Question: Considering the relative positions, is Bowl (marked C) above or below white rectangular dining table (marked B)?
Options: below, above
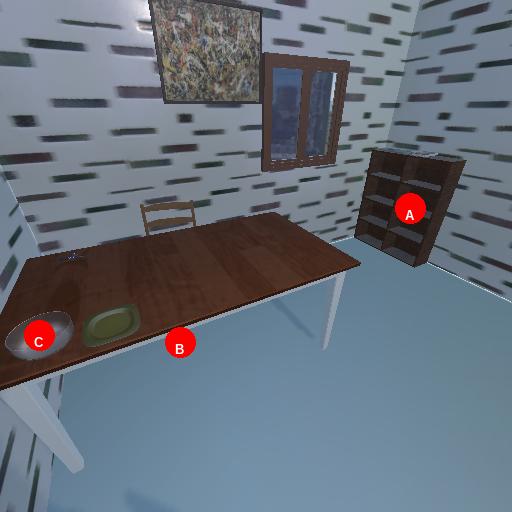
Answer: below